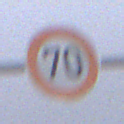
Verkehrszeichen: Geschwindigkeit70
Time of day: SunriseSunset
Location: Outdoor (Beach)
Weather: Overcast
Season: NotSpecified
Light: Natural